Field crop: maize
Growth stage: 2
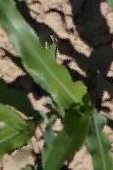
Species: maize